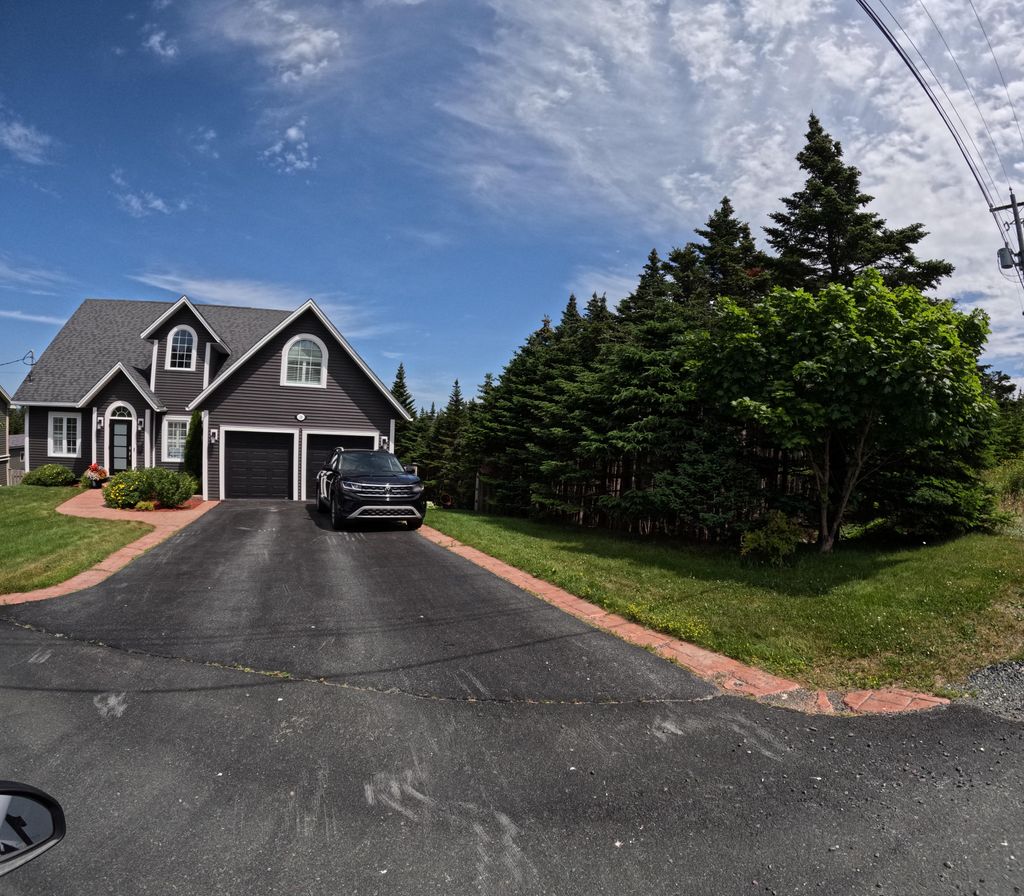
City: st_johns